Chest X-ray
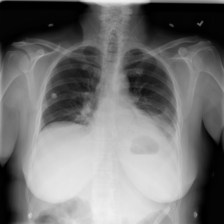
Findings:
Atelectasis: negative
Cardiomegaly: negative
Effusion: positive
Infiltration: negative
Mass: negative
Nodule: negative
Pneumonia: negative
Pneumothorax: negative
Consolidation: positive
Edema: negative
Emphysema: negative
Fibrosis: negative
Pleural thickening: negative
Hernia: negative